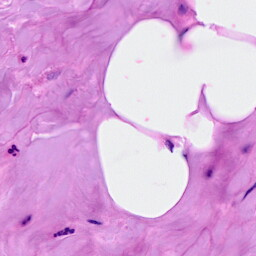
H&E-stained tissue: Breast